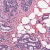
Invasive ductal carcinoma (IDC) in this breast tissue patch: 1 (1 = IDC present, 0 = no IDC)